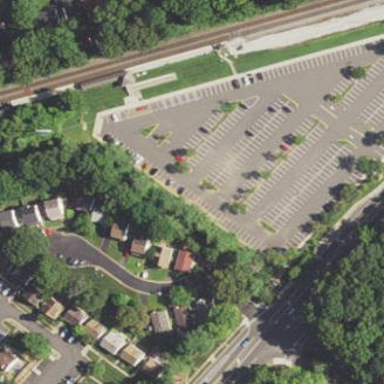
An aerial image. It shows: Parking area with park and ride facility.